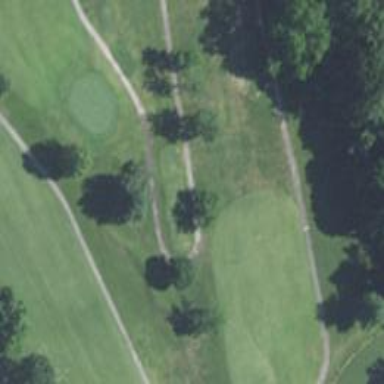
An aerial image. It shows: Golf hole.